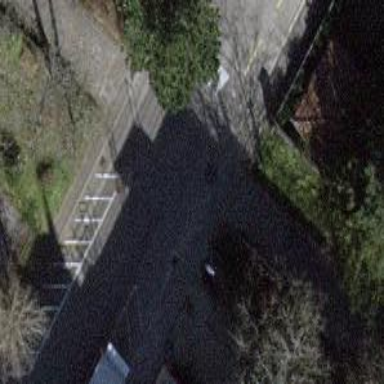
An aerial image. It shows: Residential road with asphalt surface. It has sidewalks on both sides and opposite cycleway. Traffic calming measures are in place.